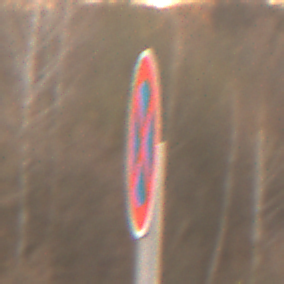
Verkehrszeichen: AbsolutesHalteverbot
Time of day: SunriseSunset
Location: Outdoor (Nature)
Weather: PartlyCloudy
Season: NotSpecified
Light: Natural